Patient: sex F, age 59
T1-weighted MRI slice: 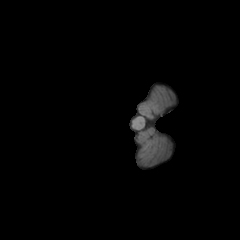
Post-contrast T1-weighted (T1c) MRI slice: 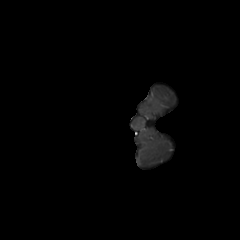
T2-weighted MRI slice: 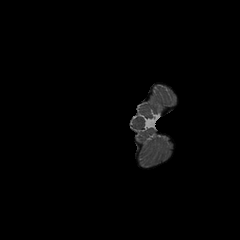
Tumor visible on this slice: no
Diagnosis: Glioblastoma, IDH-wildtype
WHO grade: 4